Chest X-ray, AP view. Patient: 65 years old, sex M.
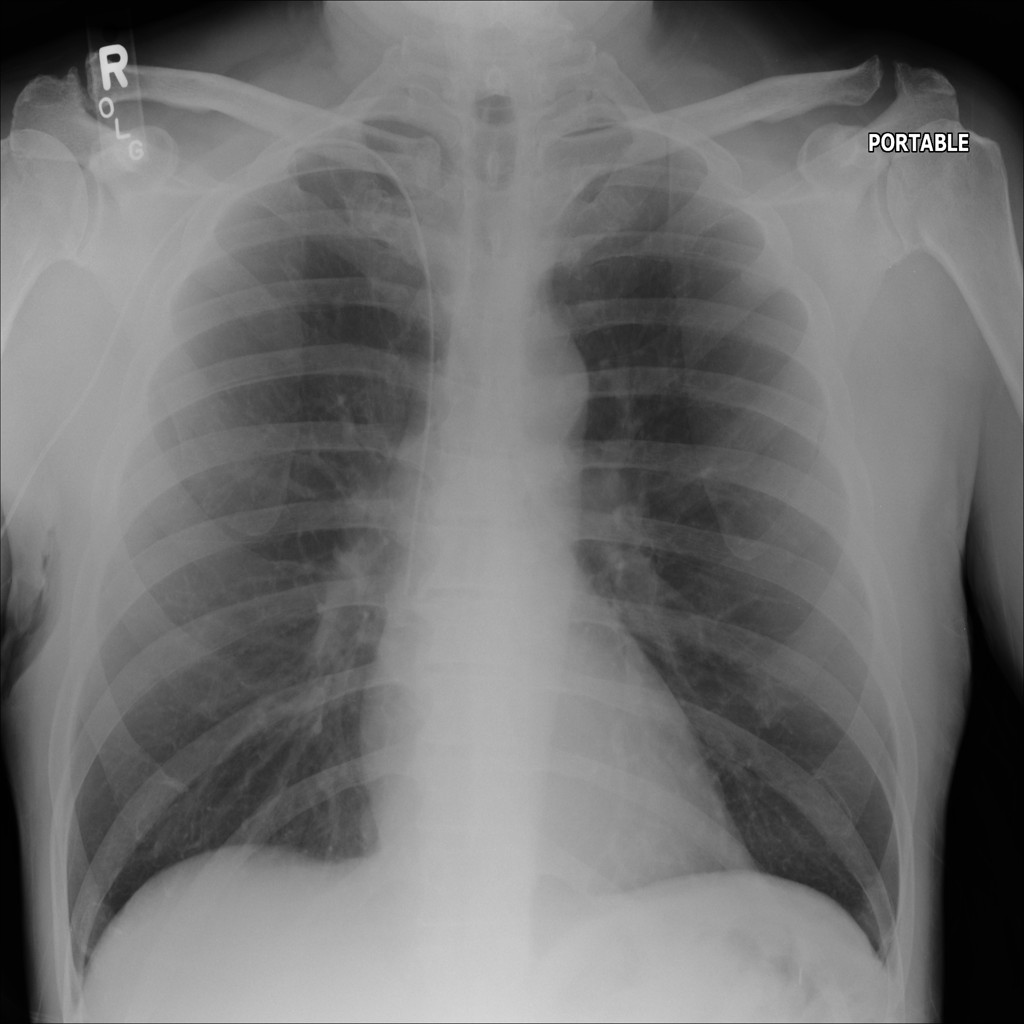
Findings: No Finding